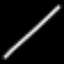
Label: line